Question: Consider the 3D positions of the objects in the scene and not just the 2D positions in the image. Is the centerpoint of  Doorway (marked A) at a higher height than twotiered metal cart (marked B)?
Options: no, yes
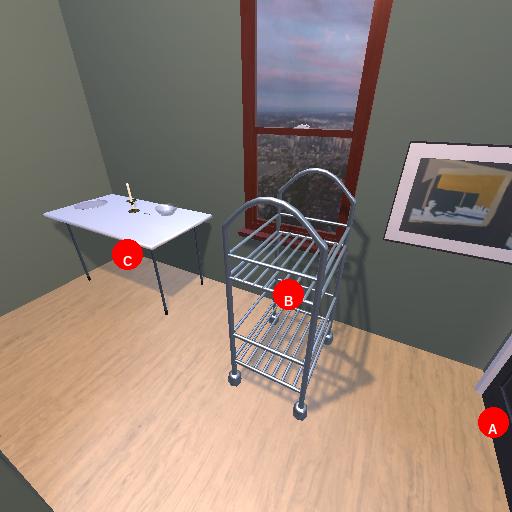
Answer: no